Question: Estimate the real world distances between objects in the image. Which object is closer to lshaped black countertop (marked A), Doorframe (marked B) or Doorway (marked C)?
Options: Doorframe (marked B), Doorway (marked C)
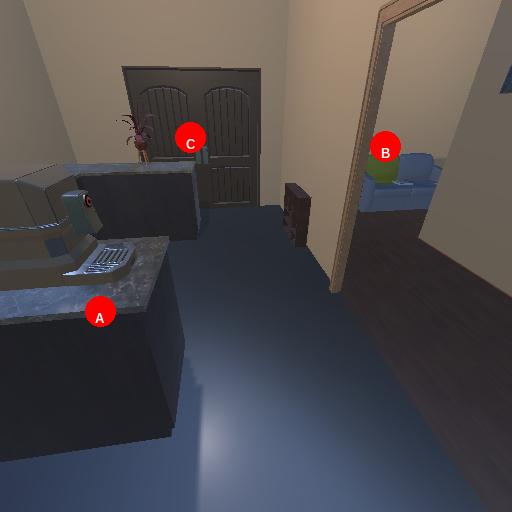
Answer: Doorframe (marked B)